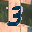
Label: 3